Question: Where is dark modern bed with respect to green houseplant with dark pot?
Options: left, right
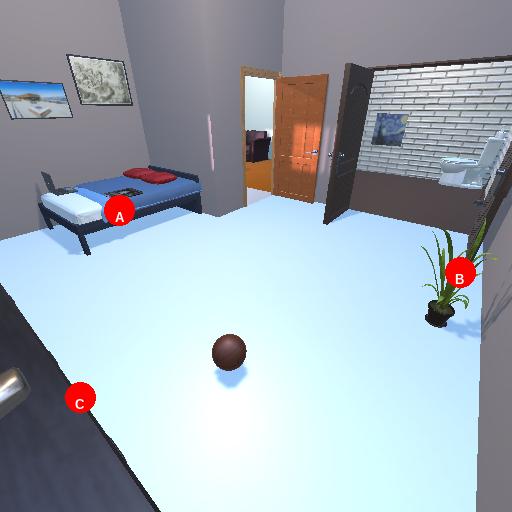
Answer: left